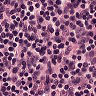
Metastatic tissue present: no